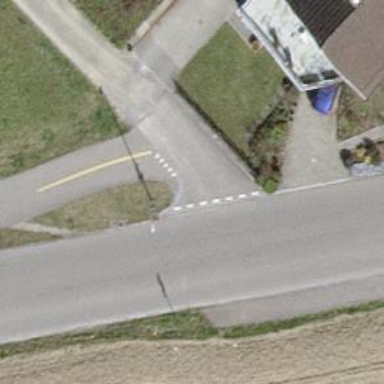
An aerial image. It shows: Road with "give way" sign.